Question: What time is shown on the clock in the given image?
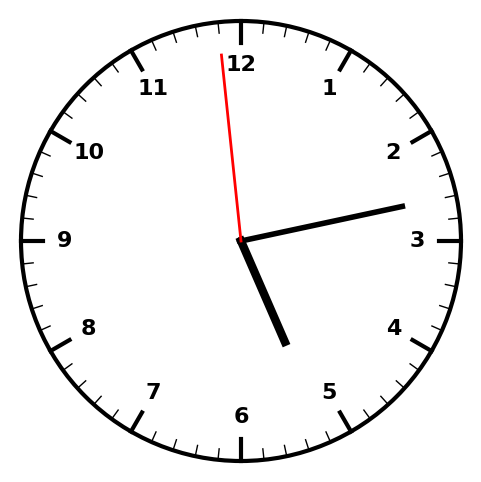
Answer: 05:12:59